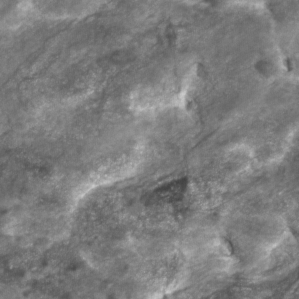
Label: non_frost